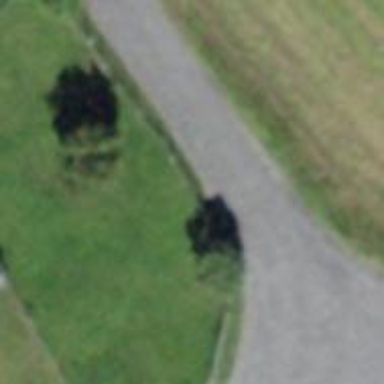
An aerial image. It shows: Track road with grade2 grade quality. It is nordic type piste.